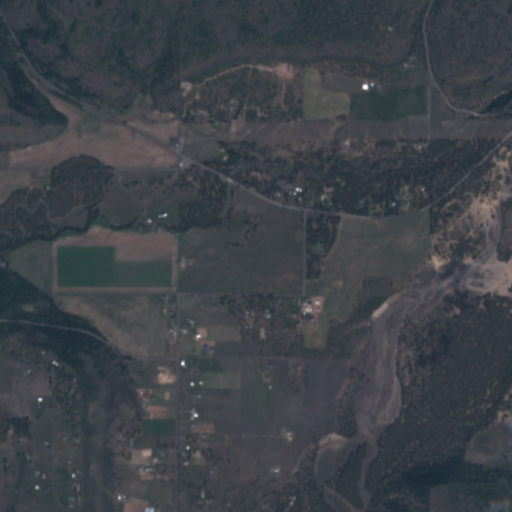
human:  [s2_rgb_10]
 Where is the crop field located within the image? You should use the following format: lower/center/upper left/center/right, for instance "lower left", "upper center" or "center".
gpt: The crop field is located in the lower left of the image.
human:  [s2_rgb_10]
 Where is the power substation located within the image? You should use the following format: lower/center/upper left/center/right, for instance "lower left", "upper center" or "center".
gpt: The power substation is located in the upper left of the image.
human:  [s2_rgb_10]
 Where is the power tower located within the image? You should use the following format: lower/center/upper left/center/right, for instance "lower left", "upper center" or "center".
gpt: The power tower is located in the upper of the image.
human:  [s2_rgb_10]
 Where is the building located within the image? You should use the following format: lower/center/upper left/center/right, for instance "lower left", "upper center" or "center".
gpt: The building is located in the upper right of the image.
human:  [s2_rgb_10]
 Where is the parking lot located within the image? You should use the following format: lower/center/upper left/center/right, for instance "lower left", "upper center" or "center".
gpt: There is no parking lot in the image.